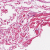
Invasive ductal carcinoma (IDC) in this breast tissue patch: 0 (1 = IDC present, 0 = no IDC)